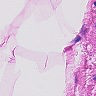
Metastatic tissue present: no